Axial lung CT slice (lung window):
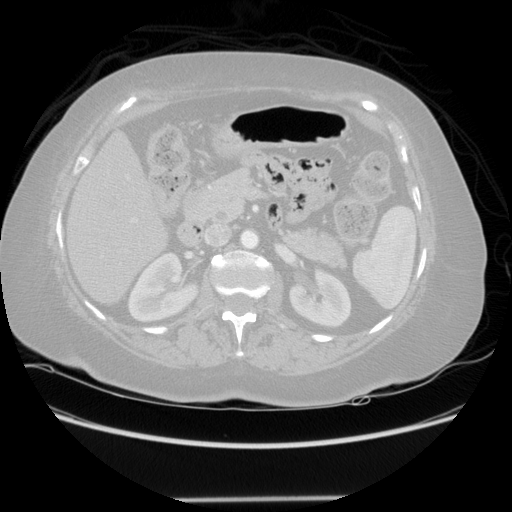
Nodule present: no